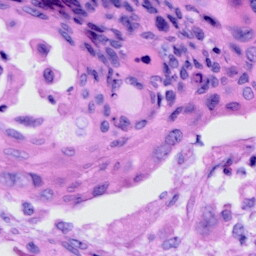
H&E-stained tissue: Cervix